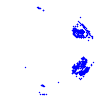
Particle: kaon